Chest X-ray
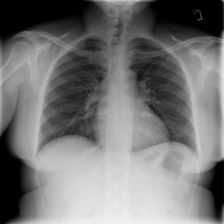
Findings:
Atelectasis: negative
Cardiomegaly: negative
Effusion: negative
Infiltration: negative
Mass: negative
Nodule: negative
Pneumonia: negative
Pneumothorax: negative
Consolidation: negative
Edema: negative
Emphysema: negative
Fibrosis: negative
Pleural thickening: positive
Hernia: negative